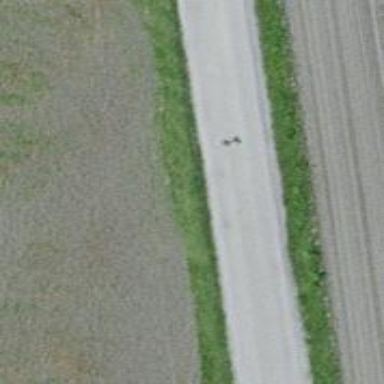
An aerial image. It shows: Unclassified road with asphalt surface.